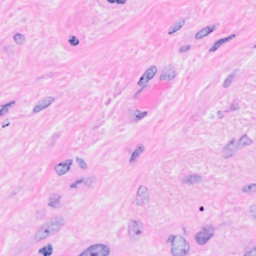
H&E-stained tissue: Breast